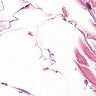
Metastatic tissue present: no